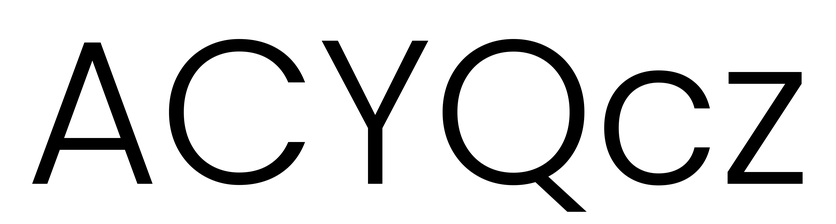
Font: Poppins-Light